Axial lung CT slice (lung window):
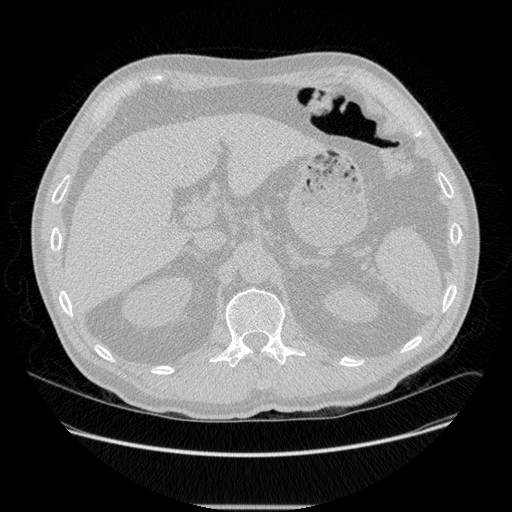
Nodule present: no